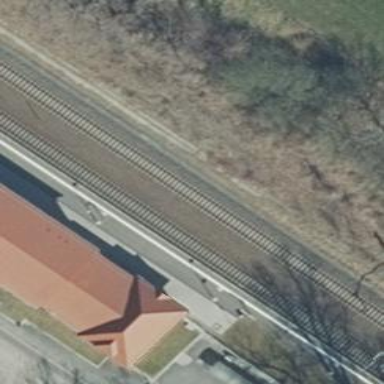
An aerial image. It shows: Public transport stop position along the railway.